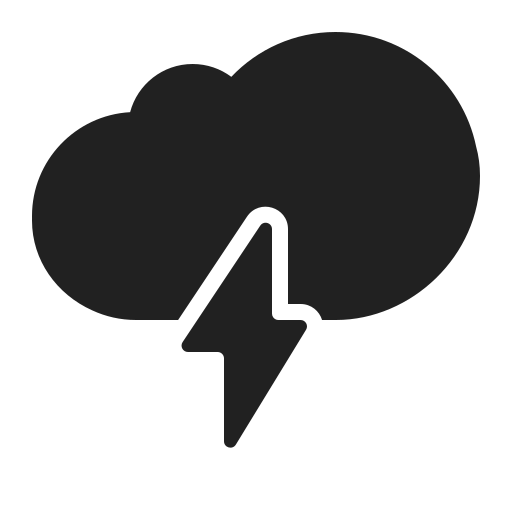
cloud with lightning high contrast